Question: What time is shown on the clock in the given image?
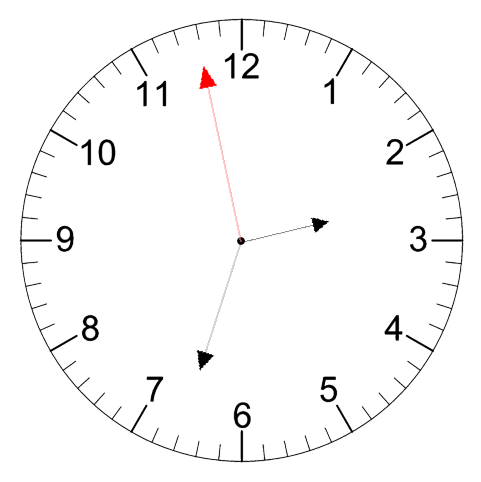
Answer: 02:32:58